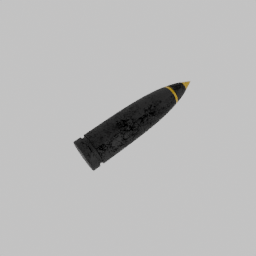
Label: tools